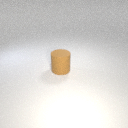
large brown rubber cylinder